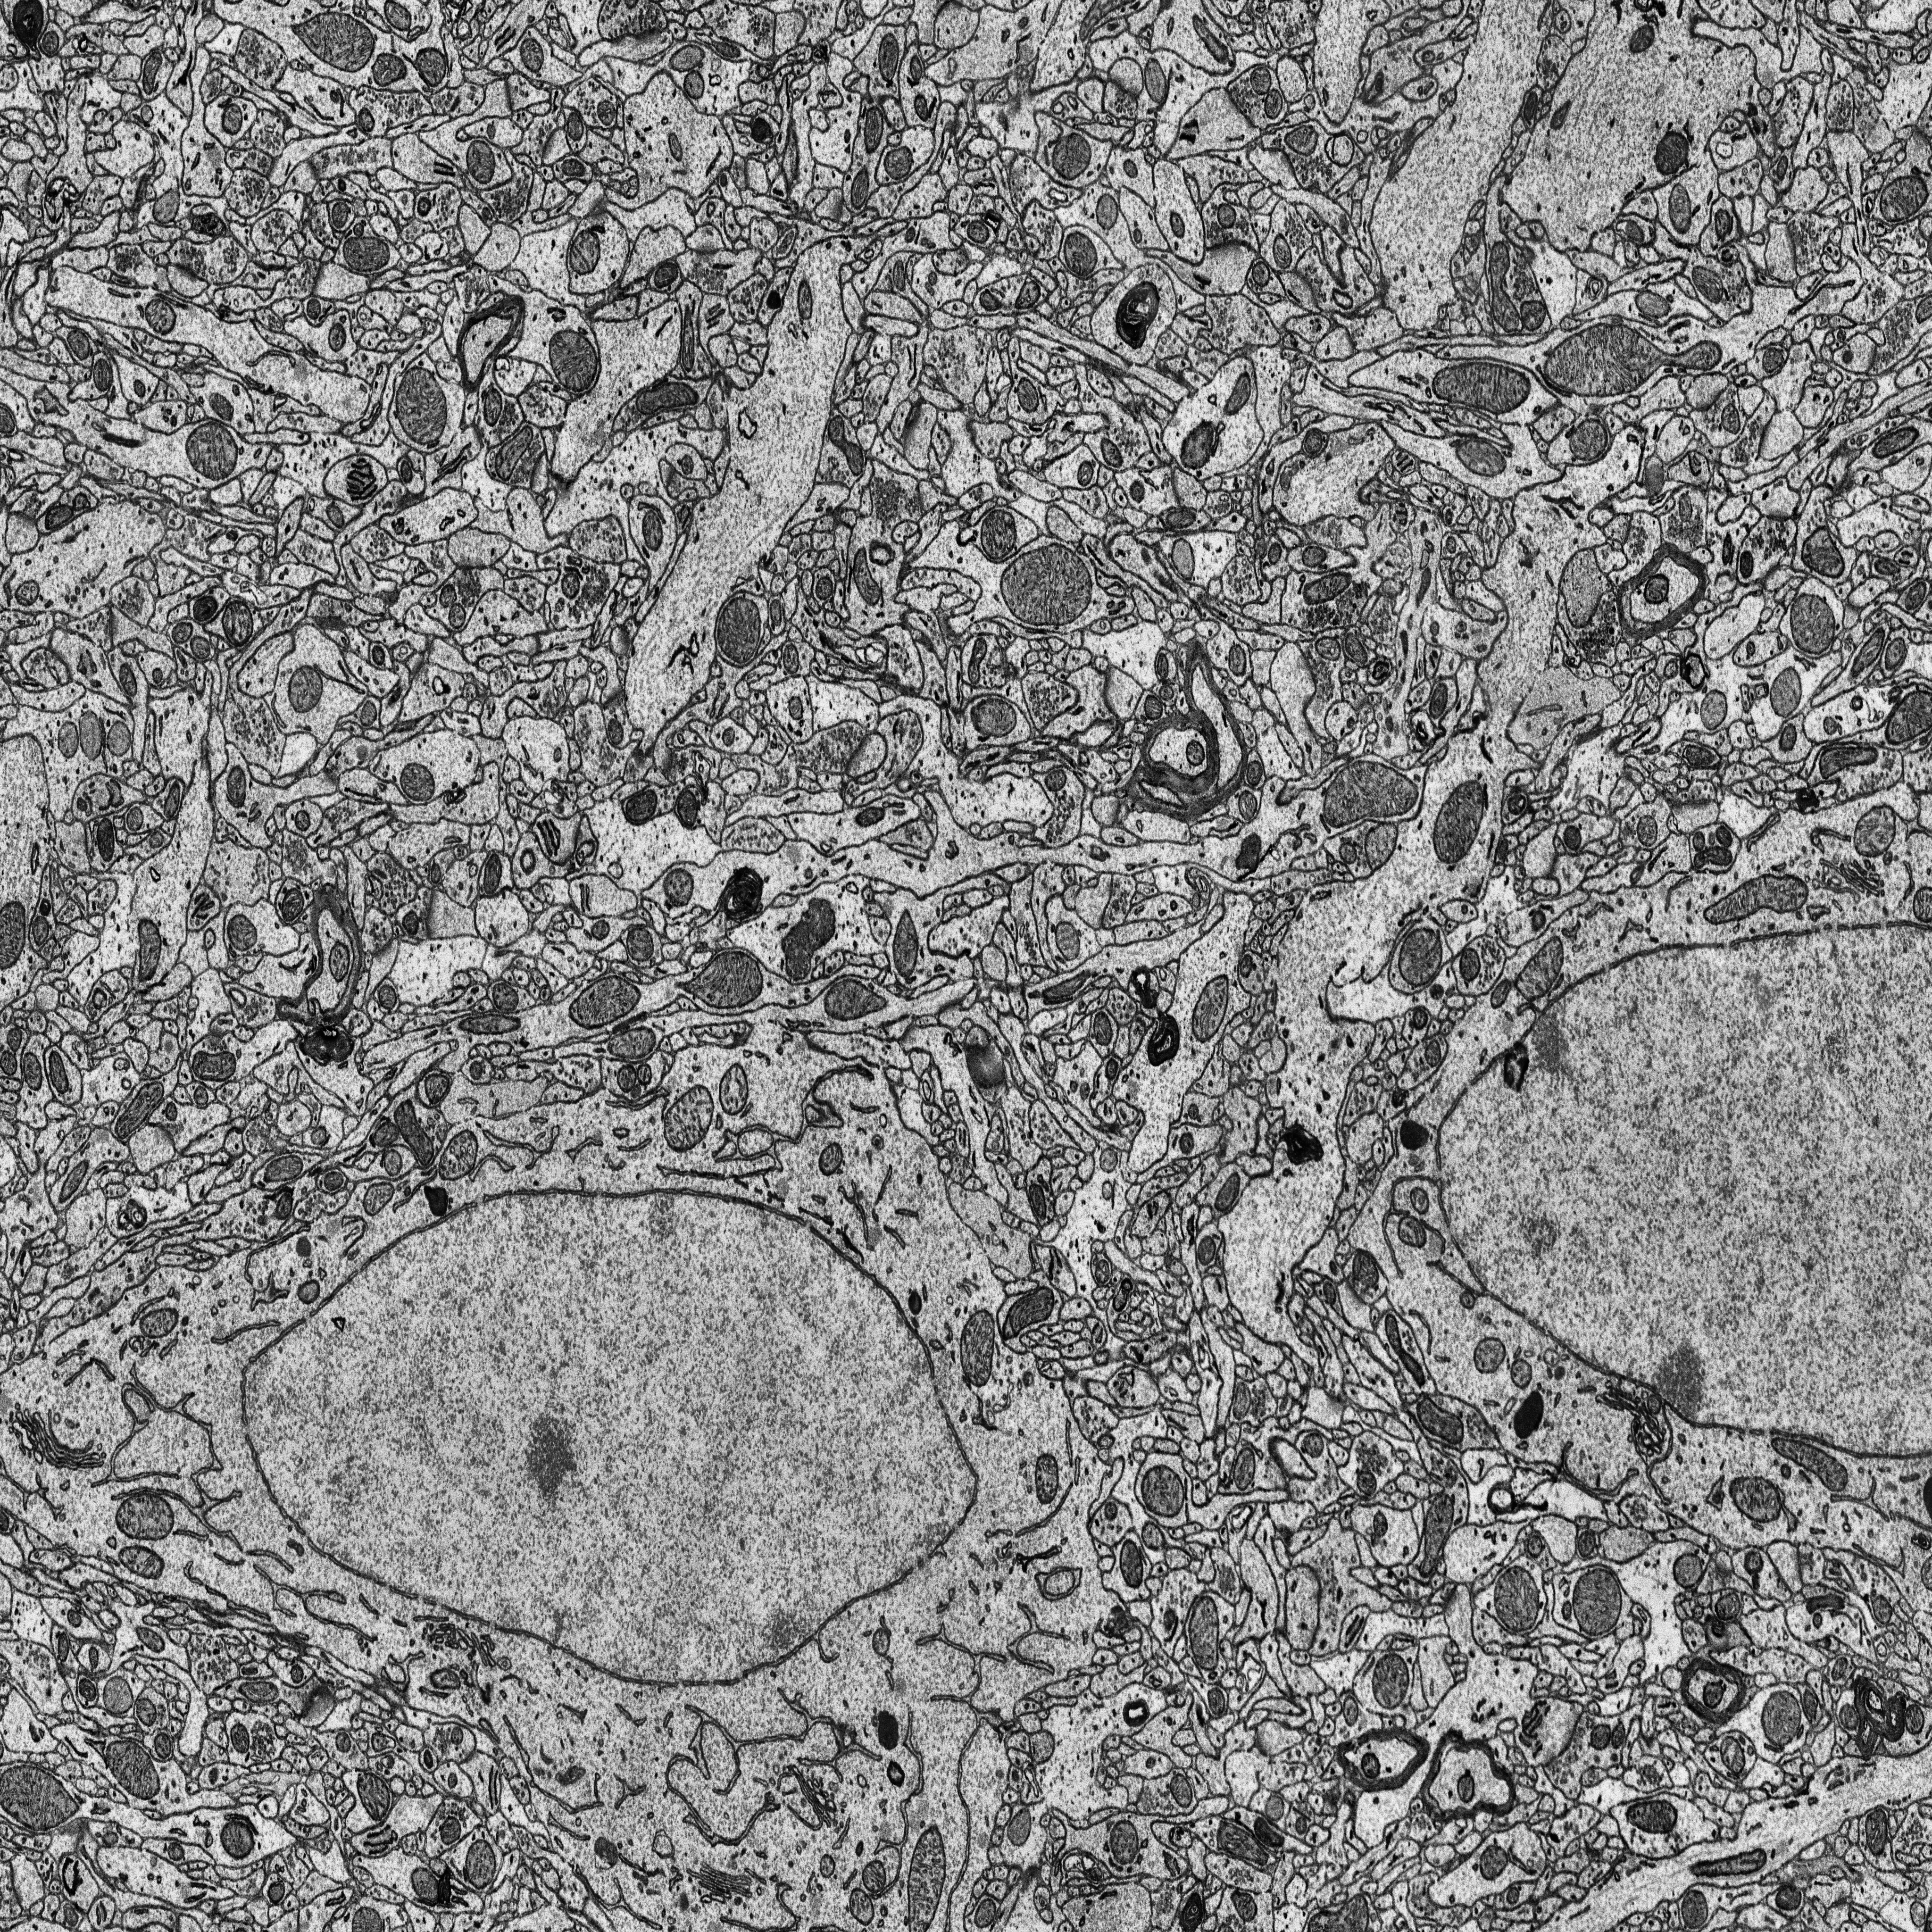
Electron microscopy slice of rat cortex tissue
Slice depth (z): 266
Mitochondria instances in slice: 385